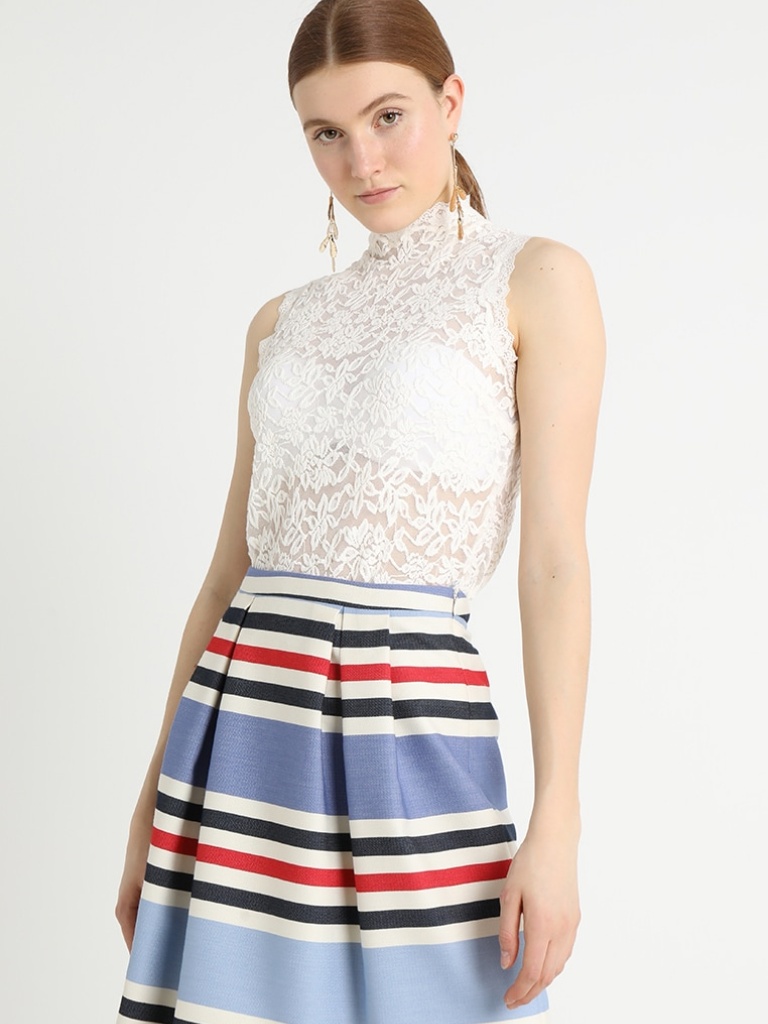
lace tight sleeveless hip length Fully Tucked in high blouse